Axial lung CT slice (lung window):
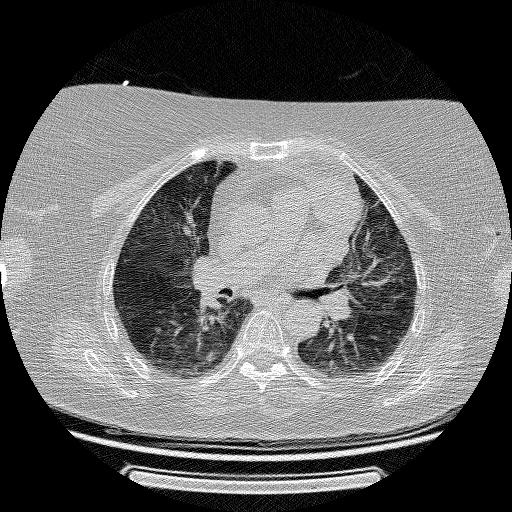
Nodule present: no